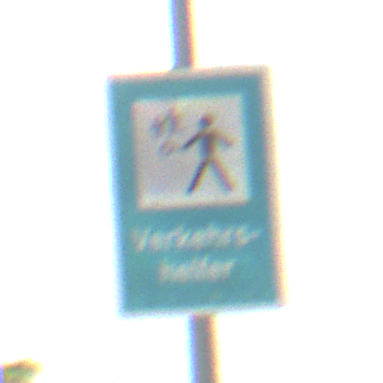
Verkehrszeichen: Verkehrshelfer
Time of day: Midday
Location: Outdoor (RoadRail)
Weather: PartlyCloudy
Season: NotSpecified
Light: Natural